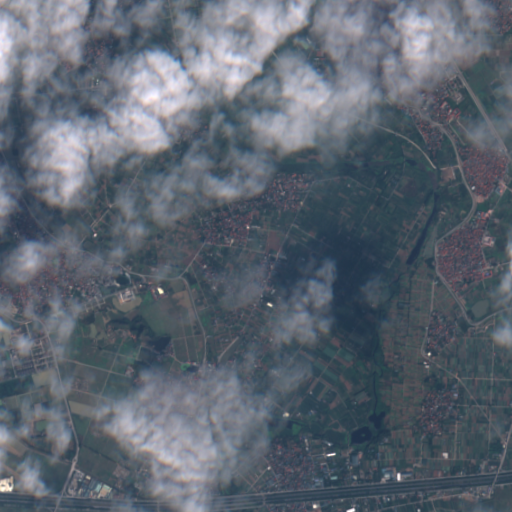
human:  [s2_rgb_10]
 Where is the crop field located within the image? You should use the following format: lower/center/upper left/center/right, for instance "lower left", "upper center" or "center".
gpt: The crop field is located in the lower right of the image.
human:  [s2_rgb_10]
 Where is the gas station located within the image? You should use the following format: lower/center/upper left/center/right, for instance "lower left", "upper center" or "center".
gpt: The gas station is located in the lower right of the image.
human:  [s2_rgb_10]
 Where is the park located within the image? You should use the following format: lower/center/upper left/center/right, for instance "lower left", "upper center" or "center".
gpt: The park is located in the lower left of the image.
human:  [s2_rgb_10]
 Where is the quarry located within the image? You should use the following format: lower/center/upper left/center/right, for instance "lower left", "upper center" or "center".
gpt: There is no quarry in the image.